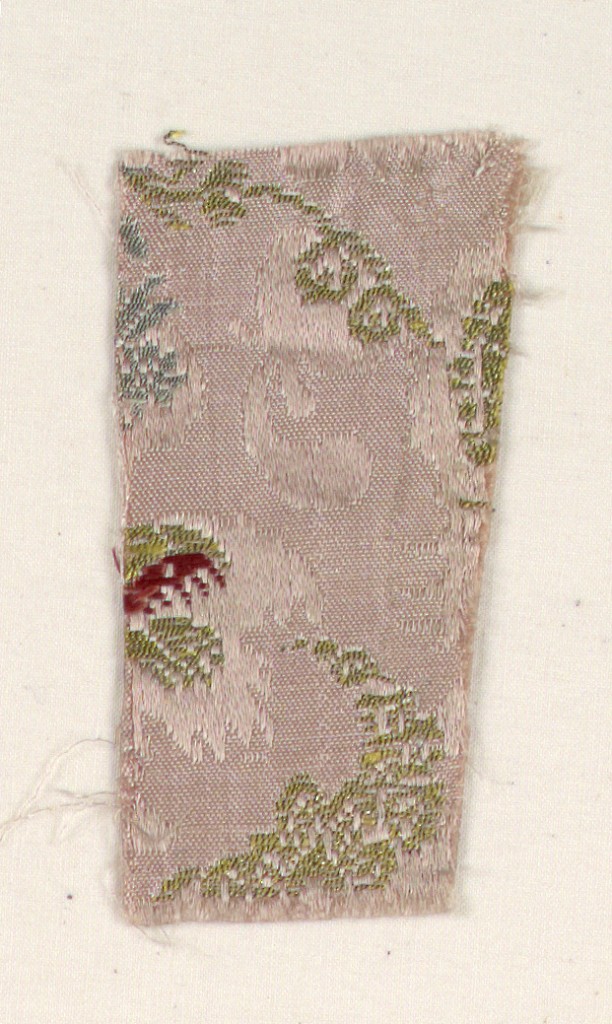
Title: Fragment
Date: early 18th century
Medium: silk, metal wrapped silk thread Technique: satin weave with supplementary weft
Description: Pink ground with satin weave outlining the brocaded design. Very incomplete design of horizontal rows of floral motifs and small birds in red silk and silver and gold thread.